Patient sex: F
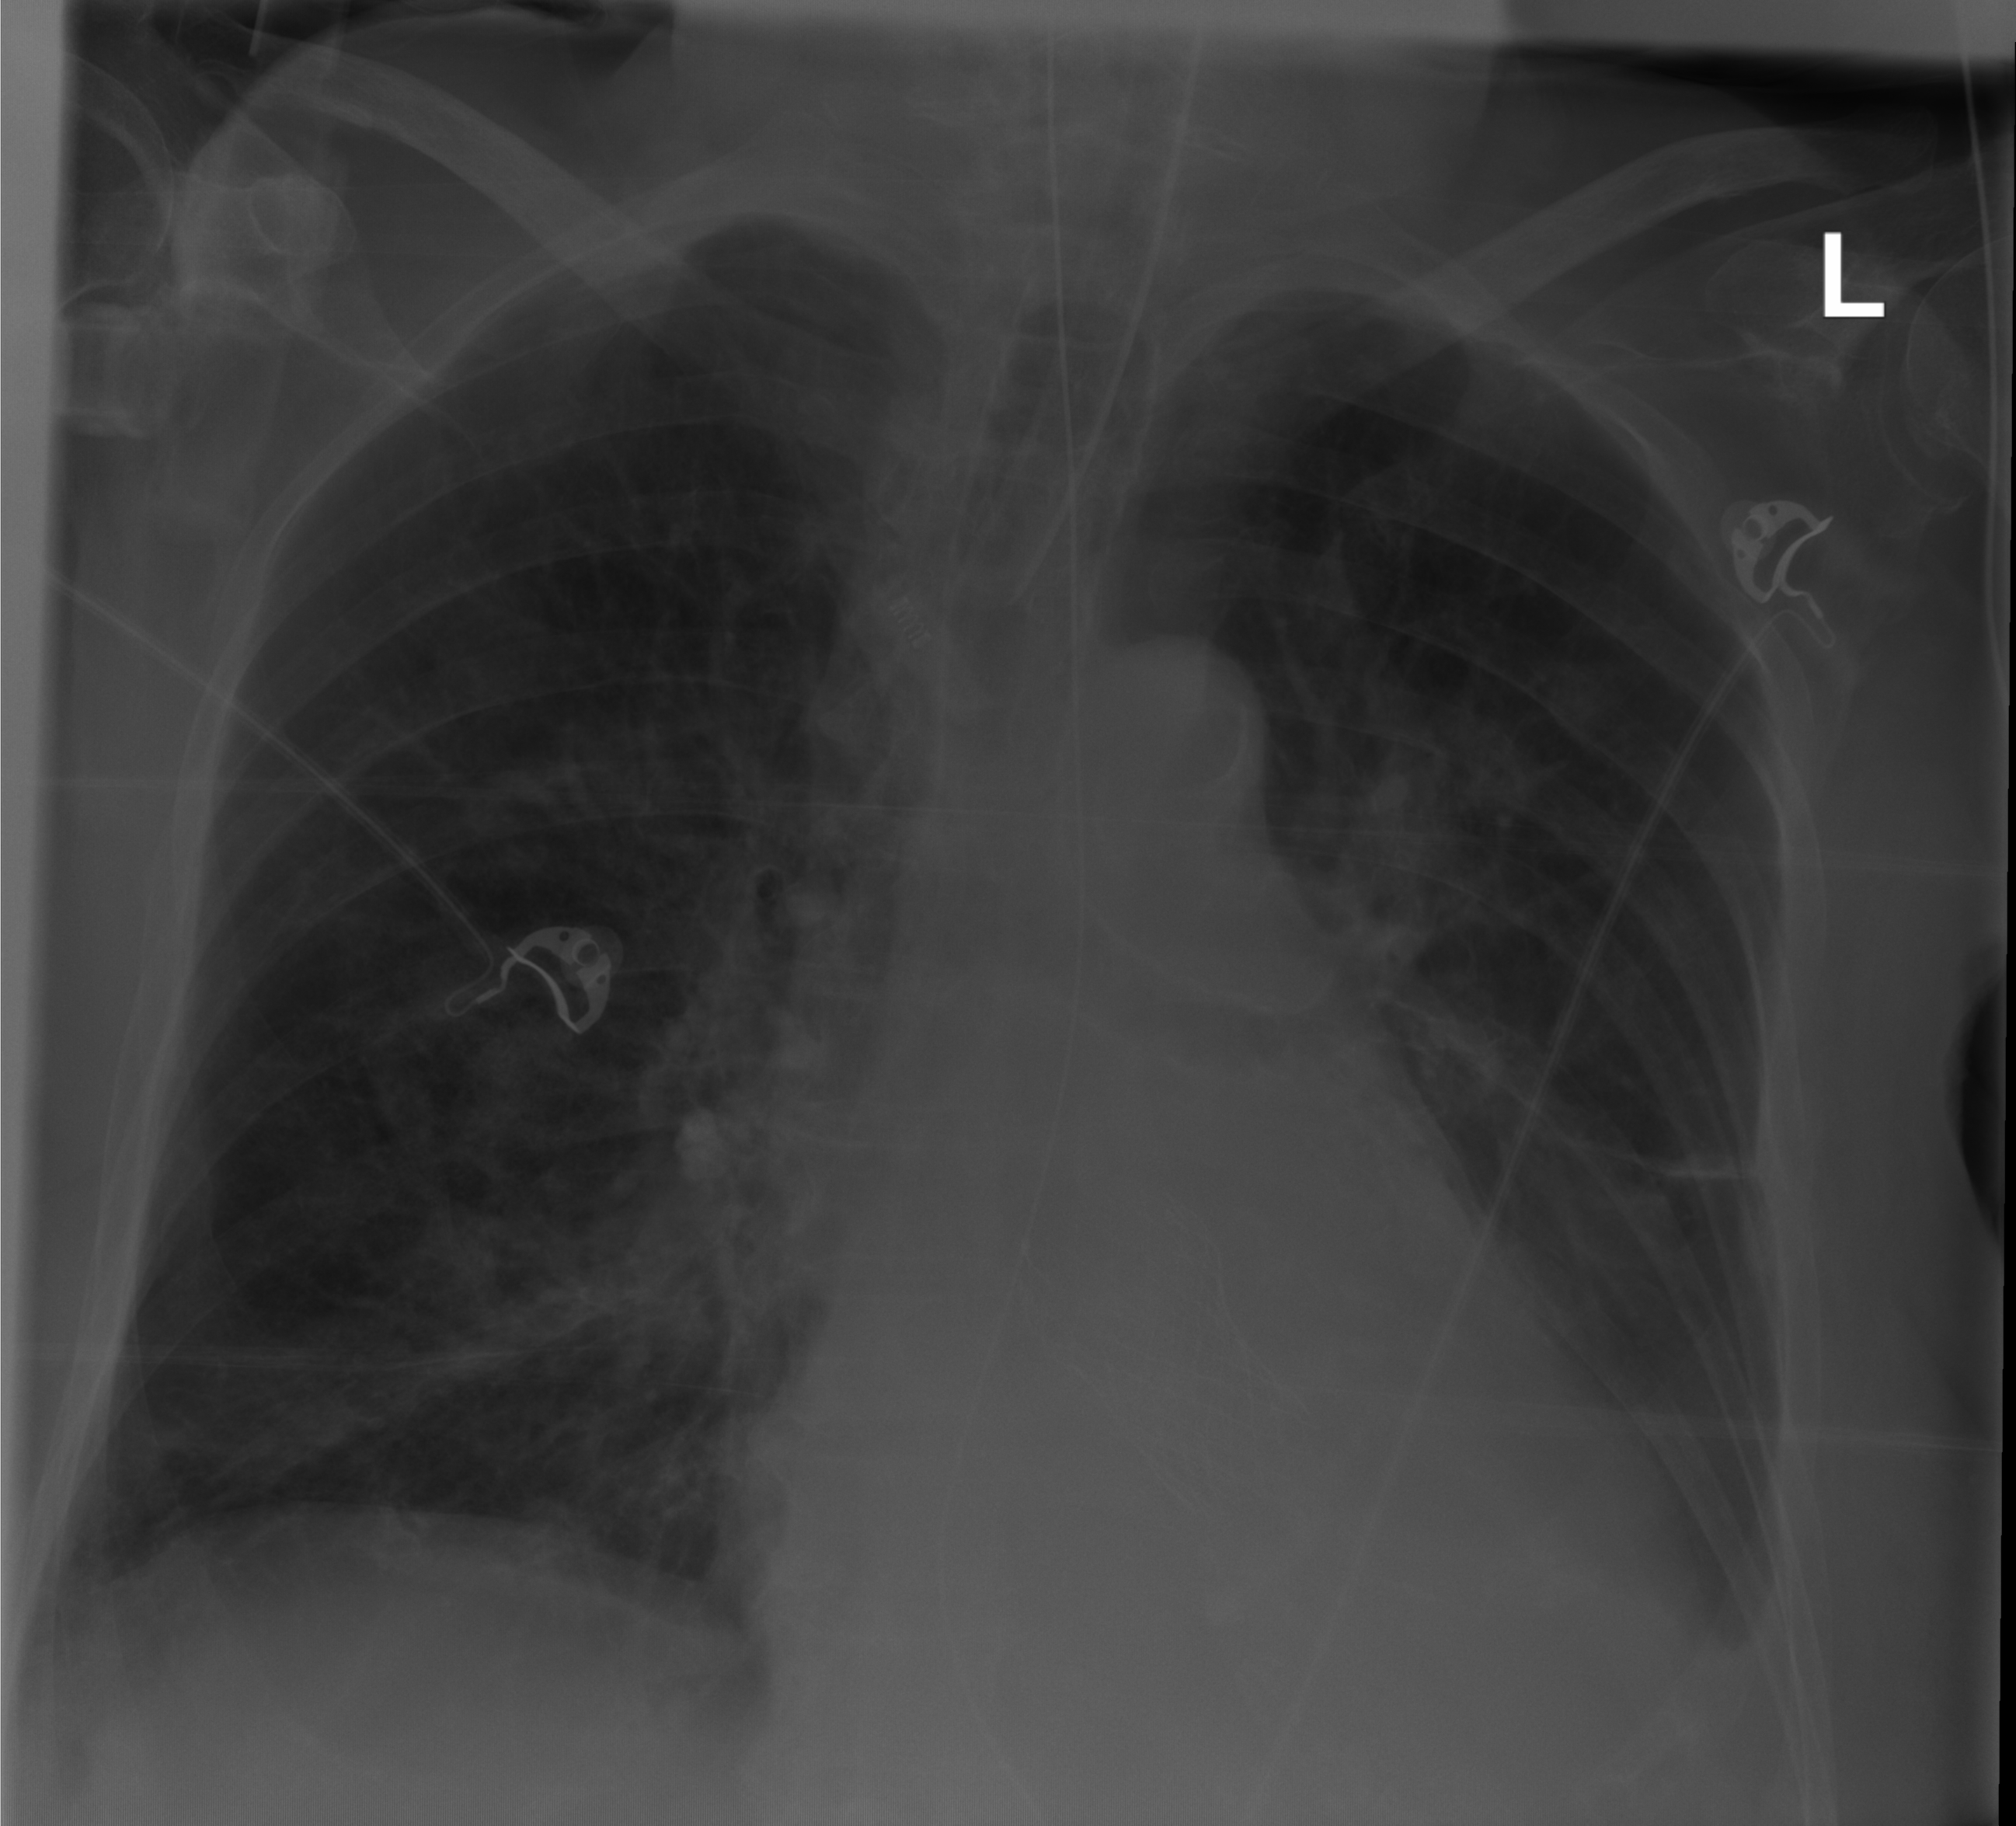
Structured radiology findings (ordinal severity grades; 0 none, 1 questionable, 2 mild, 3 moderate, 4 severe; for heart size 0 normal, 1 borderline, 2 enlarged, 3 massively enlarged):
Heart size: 2
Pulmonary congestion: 2
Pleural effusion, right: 0
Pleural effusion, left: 1
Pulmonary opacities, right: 0
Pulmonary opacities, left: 0
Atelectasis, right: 2
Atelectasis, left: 2